Question: Observe the following matrix:

I want to take the last row and make it the grand total in a report. (That works.)
The problem I have is that I need more real estate to prefix the summation total with descriptive text. (e.g. )
I do not have the ability in the summation row to merge the dynamic columns with the fixed Total Column.
Thus, the only solutions I have come up with are:
1. Increase the total column so that my prefix text will fit
2. Move the expression into the merged columns
Both of these workarounds produce undesired results.
Is there a way to pretty this up?
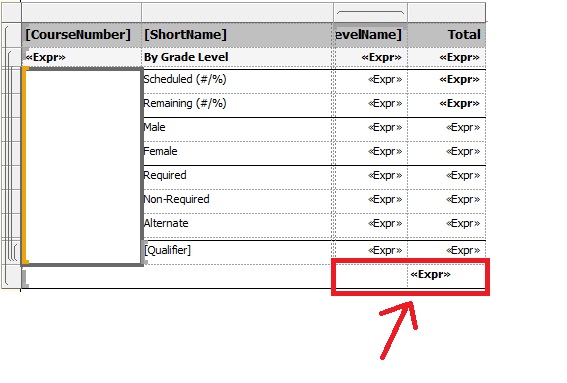
Answer: Nevermind. I came up with a third workaround that satisfies requirements.
- - -